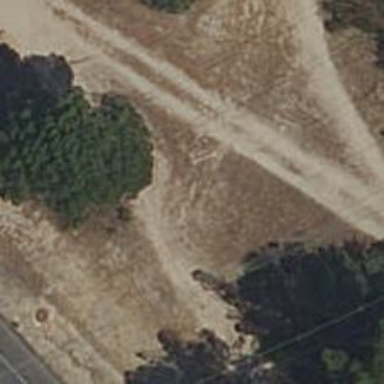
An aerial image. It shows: Dirt path.